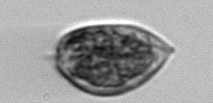
Label: Prorocentrum_micans